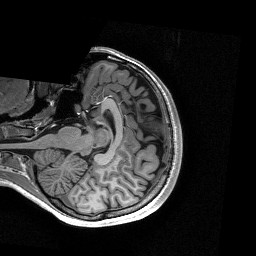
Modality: T1w
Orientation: axial
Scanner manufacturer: siemens
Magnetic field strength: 3 T
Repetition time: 2.53 s
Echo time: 0.00267 s